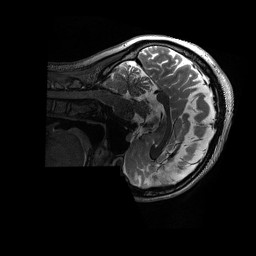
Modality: T2w
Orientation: sagittal
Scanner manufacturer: siemens
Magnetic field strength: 3 T
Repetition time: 3.2 s
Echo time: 0.564 s